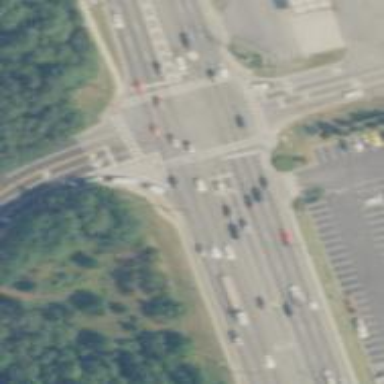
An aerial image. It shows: Marked crossing on the road.